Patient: sex F, age 52
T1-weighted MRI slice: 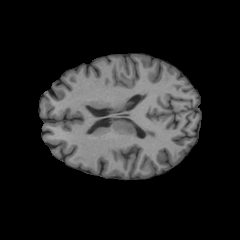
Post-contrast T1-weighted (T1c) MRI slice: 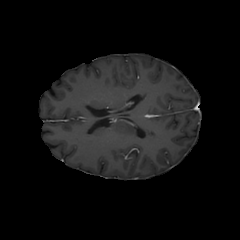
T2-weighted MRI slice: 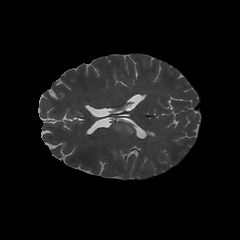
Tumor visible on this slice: yes
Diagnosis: Glioblastoma, IDH-wildtype
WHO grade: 4